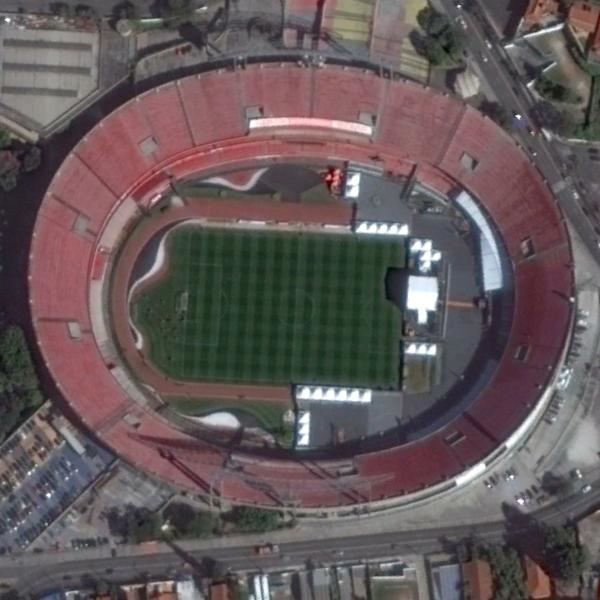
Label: Stadium